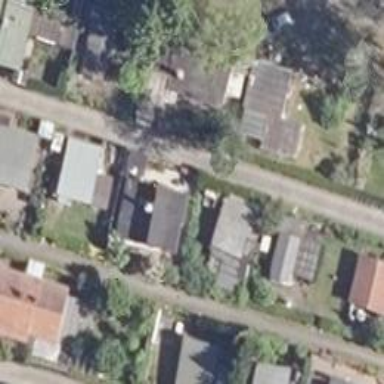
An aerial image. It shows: Living street.